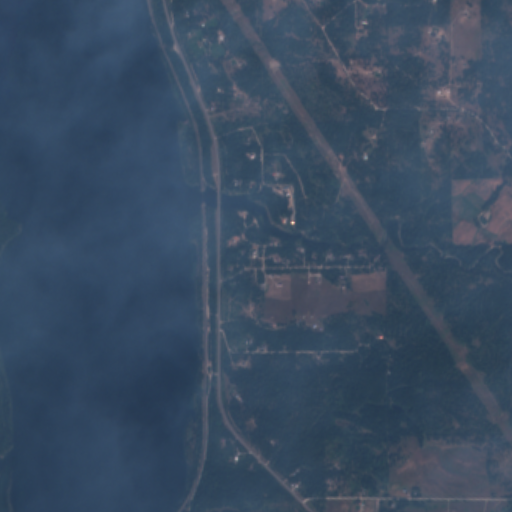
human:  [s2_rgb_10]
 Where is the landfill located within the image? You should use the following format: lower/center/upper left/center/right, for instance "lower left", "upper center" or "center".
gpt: There is no landfill in the image.